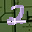
Label: 2